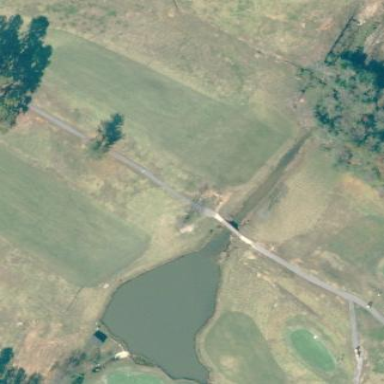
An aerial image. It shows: Scenic golf fairway.